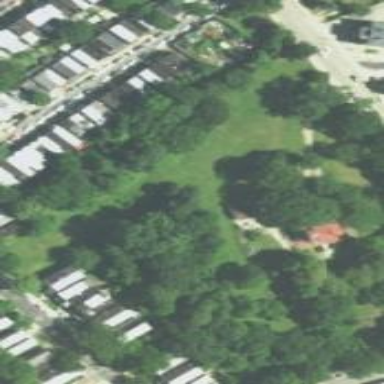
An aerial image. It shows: Park.